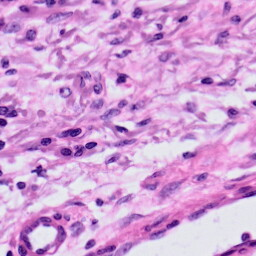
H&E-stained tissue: Skin